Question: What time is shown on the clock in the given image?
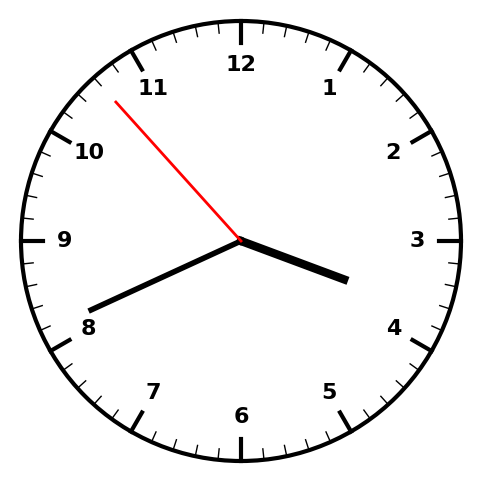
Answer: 03:40:53